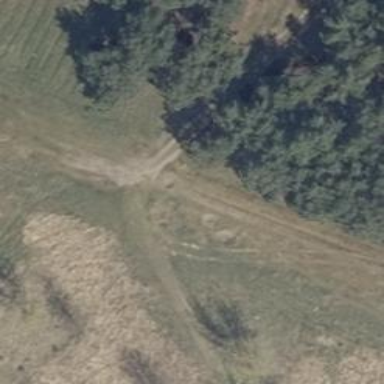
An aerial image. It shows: Track with grade 5 tracktype.